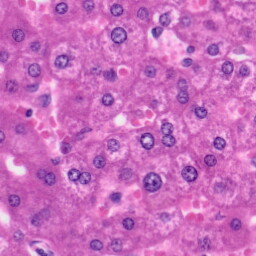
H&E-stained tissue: Liver